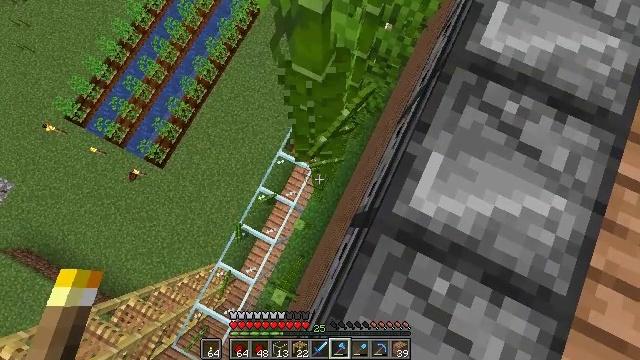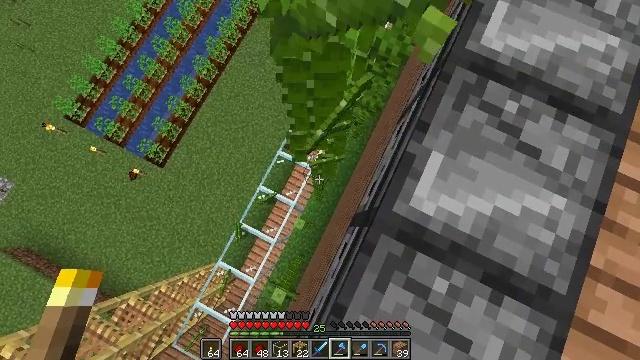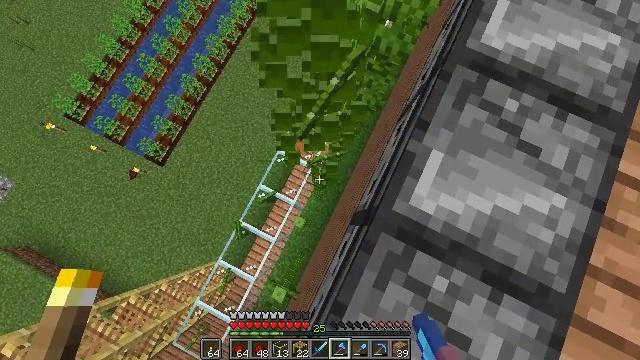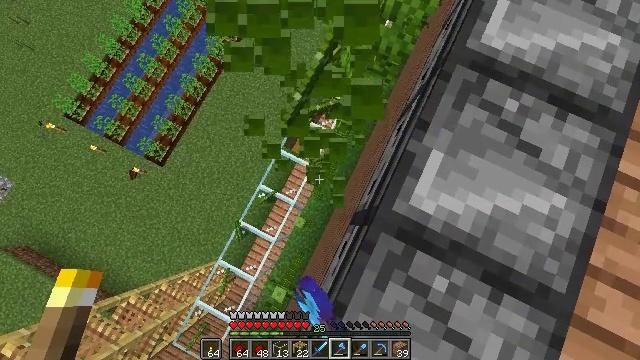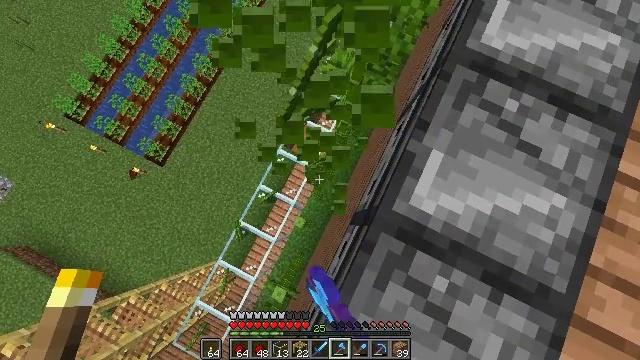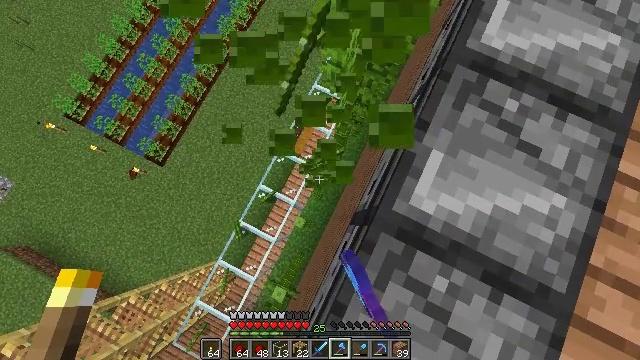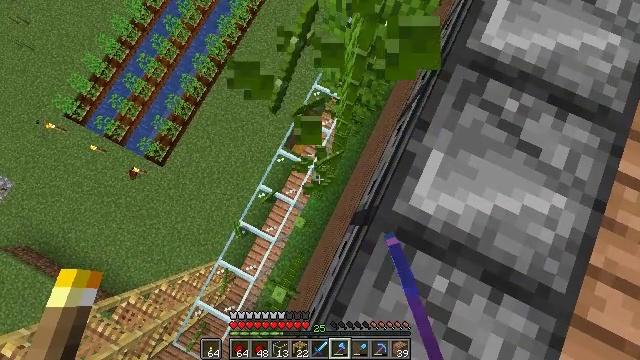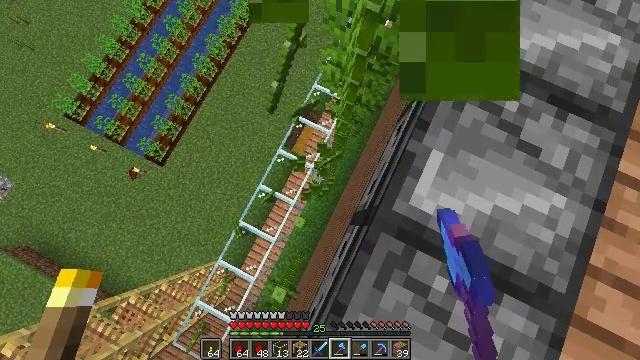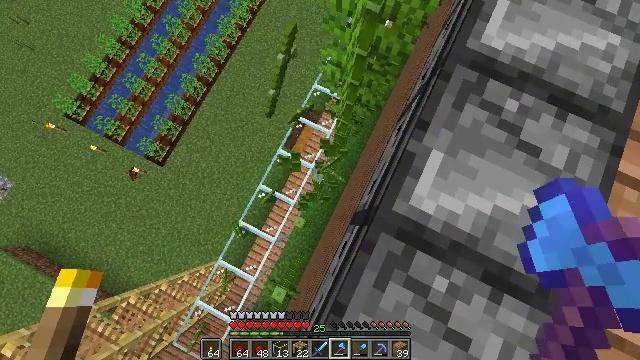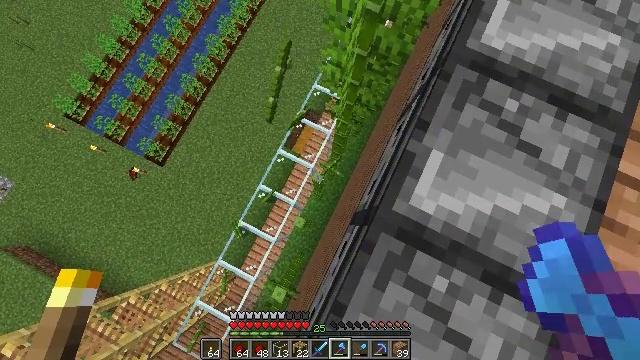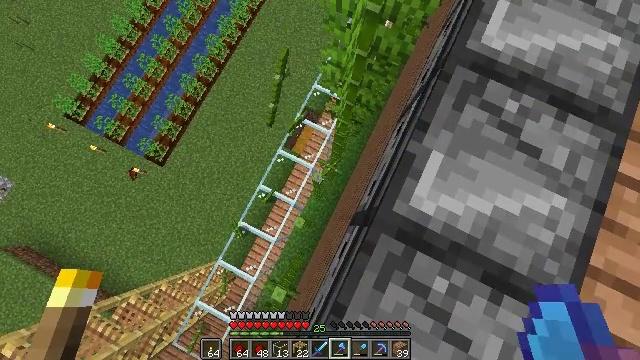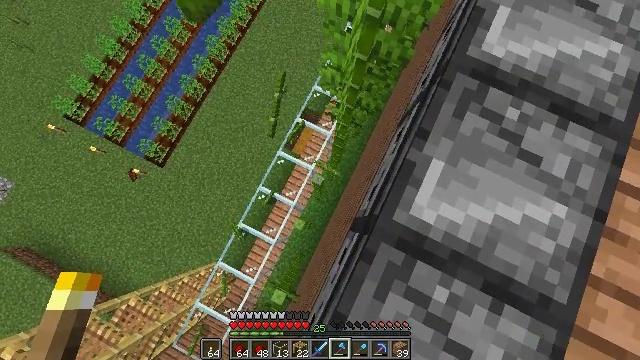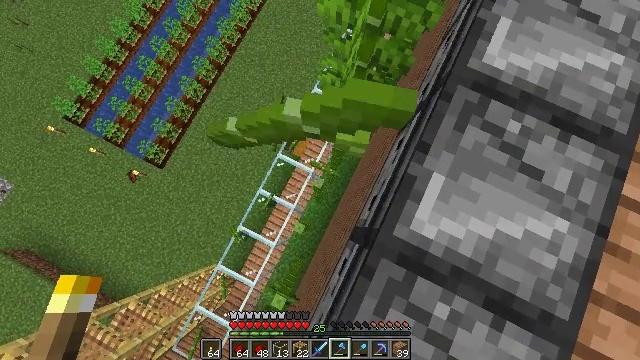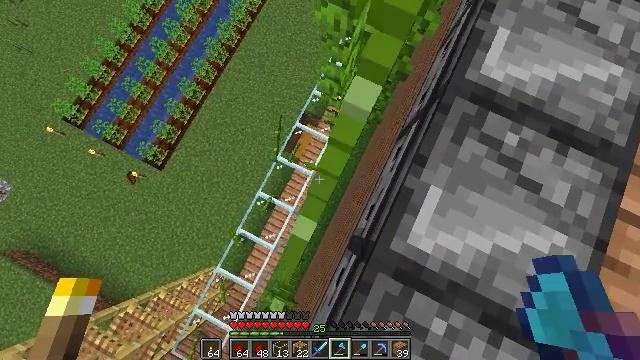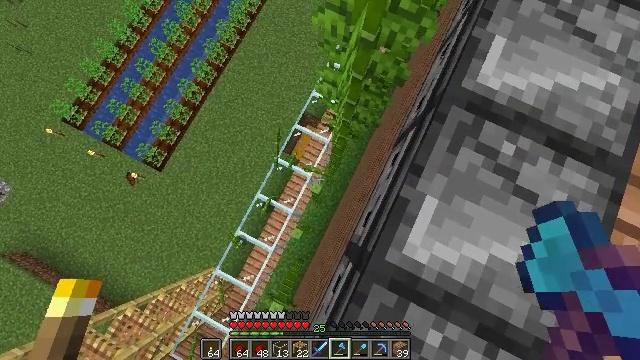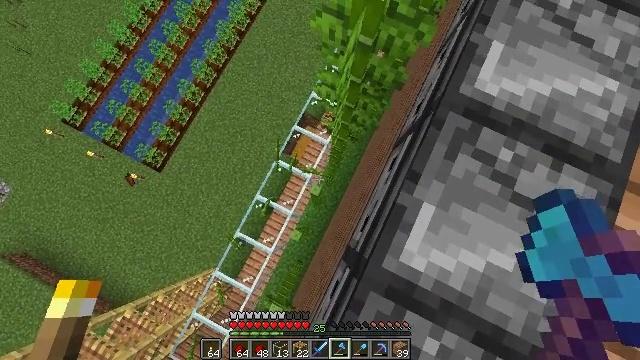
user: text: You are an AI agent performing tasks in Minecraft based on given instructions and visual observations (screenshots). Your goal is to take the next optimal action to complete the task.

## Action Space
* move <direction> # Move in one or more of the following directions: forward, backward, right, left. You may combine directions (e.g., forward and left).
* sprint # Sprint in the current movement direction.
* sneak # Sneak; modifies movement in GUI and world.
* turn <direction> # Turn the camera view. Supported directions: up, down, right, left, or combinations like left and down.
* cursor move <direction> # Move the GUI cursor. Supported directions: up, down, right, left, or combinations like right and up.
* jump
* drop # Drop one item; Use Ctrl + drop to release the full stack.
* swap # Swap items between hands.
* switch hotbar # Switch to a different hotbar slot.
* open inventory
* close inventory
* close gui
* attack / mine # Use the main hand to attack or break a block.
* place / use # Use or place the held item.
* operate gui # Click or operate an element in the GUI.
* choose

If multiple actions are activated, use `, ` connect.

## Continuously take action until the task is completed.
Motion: motion action
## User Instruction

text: Attack bamboo to gather it.
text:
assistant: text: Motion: sneak, attack / mine
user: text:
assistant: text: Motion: sneak, attack / mine
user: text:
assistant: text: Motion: sneak, attack / mine
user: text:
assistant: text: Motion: sneak, attack / mine
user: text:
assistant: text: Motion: sneak, attack / mine
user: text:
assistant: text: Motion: sneak, attack / mine
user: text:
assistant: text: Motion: sneak, attack / mine
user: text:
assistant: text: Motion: sneak, attack / mine
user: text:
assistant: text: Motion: sneak, attack / mine
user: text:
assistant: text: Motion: move forward, sneak, attack / mine
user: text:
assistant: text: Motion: move forward, sneak, attack / mine
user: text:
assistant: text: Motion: move forward, sneak
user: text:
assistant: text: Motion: move forward, sneak
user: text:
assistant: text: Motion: move forward, sneak
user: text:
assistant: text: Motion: move forward, sneak
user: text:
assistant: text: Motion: move forward, sneak
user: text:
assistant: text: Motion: move forward, sneak, turn right
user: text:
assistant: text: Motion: move forward, sneak, turn right
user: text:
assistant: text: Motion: sneak, turn right
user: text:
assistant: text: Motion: sneak
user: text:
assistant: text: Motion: sneak
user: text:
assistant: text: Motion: sneak
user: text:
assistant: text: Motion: sneak
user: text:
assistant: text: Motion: sneak
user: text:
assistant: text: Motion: sneak
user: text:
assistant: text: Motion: sneak
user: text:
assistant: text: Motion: sneak
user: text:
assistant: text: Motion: sneak
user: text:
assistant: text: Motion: sneak
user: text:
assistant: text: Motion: sneak